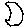
Label: moon